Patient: sex F, age 32
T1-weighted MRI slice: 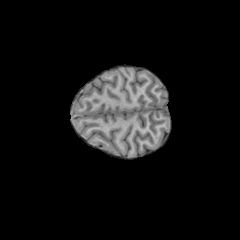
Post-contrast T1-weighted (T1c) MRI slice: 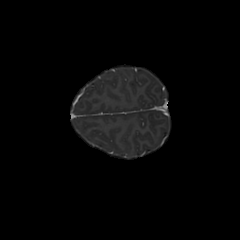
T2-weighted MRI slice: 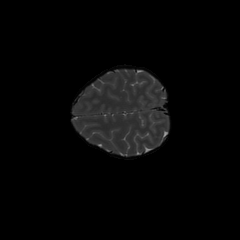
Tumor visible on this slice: no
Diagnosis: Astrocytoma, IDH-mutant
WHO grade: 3